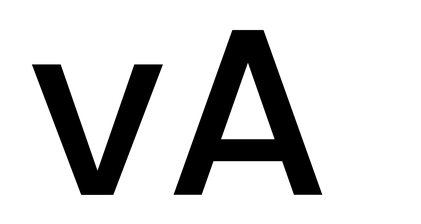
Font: Poppins-Medium